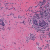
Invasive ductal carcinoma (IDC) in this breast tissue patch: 0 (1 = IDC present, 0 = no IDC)